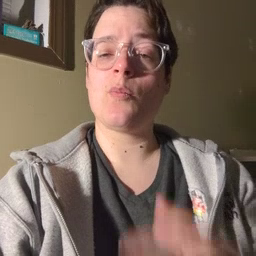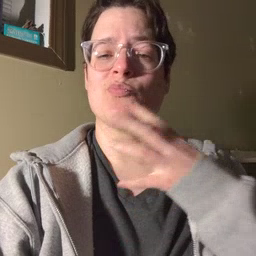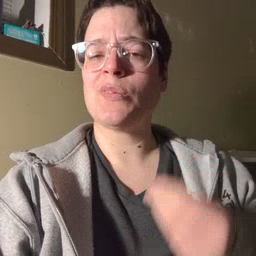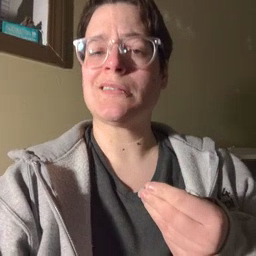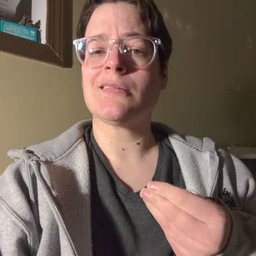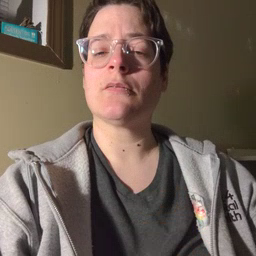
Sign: wet